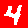
Digit: 4